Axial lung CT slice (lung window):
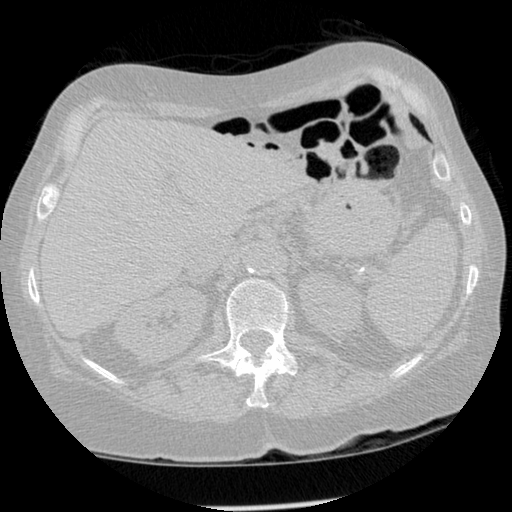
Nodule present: no